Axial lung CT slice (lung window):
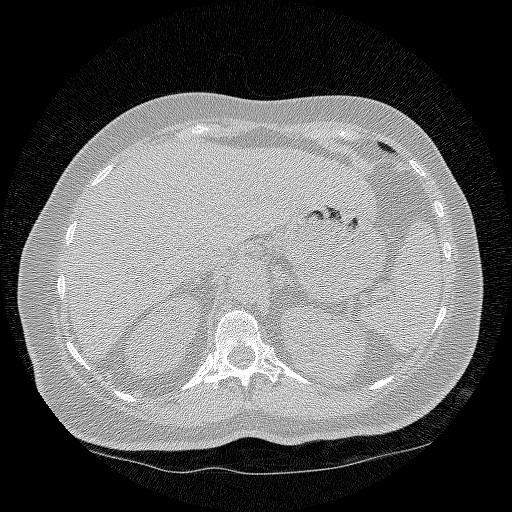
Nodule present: no